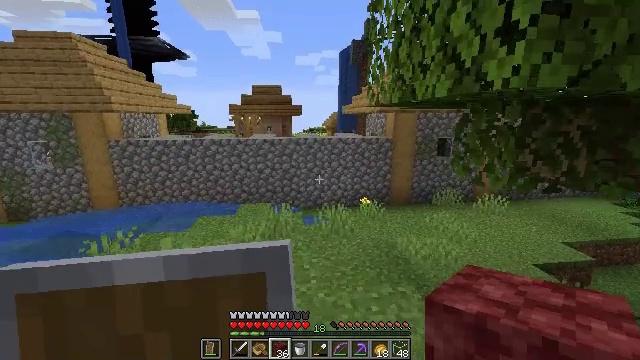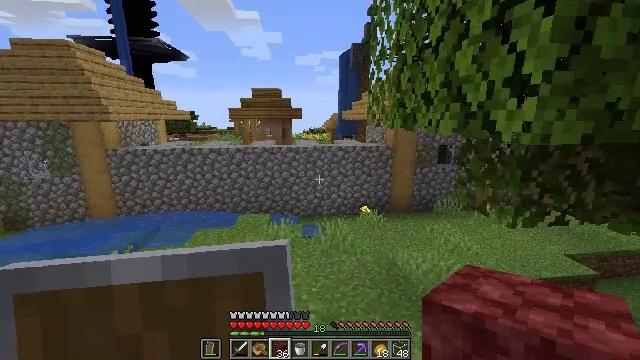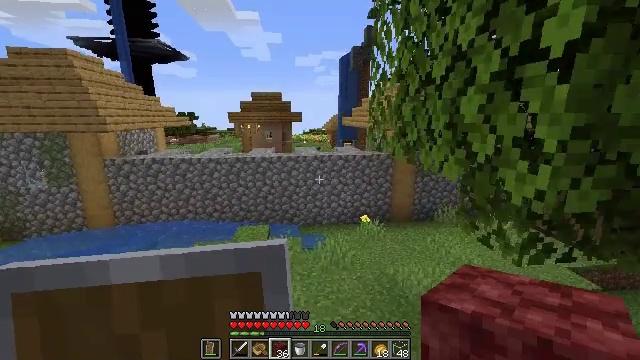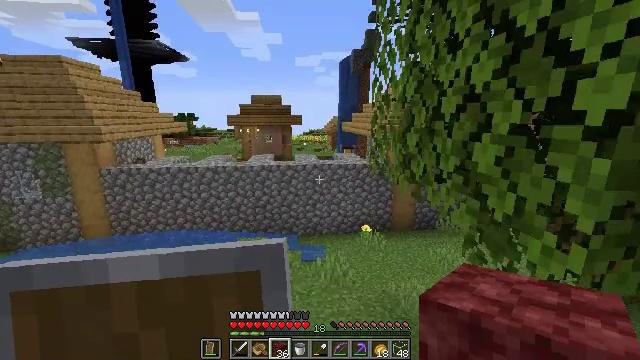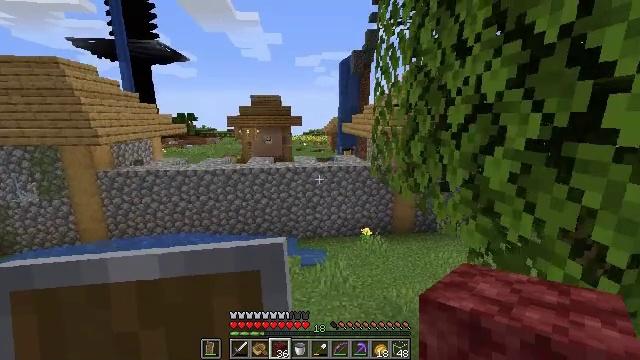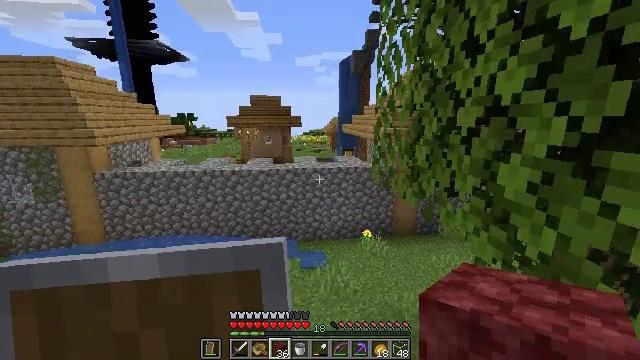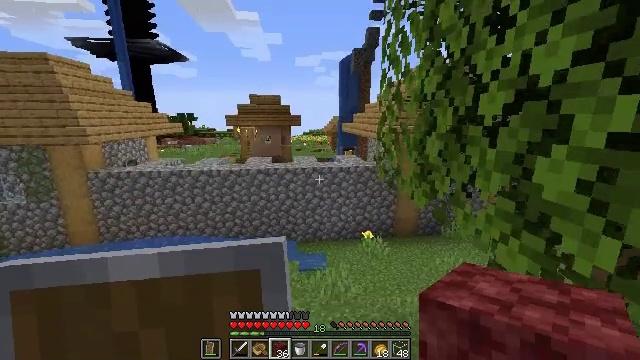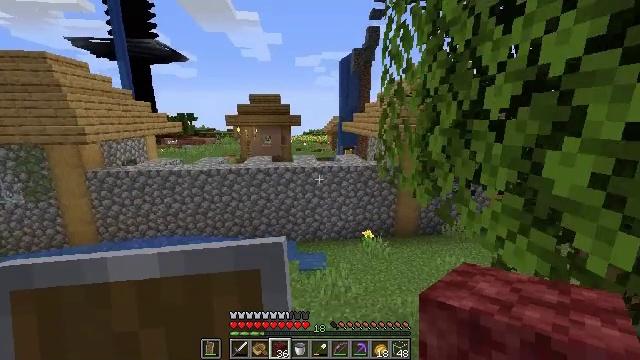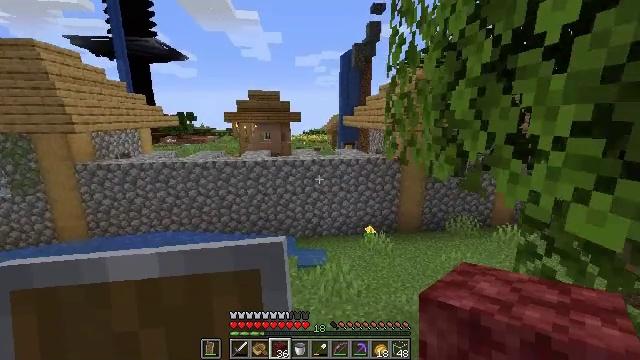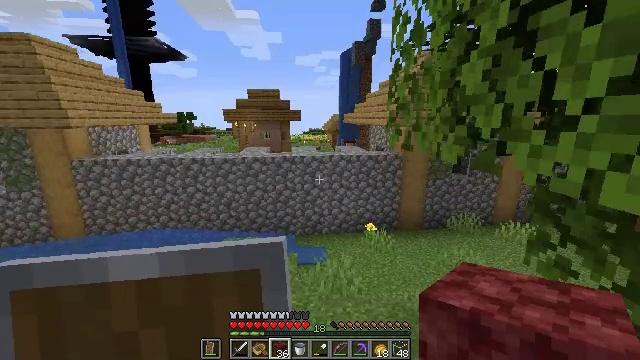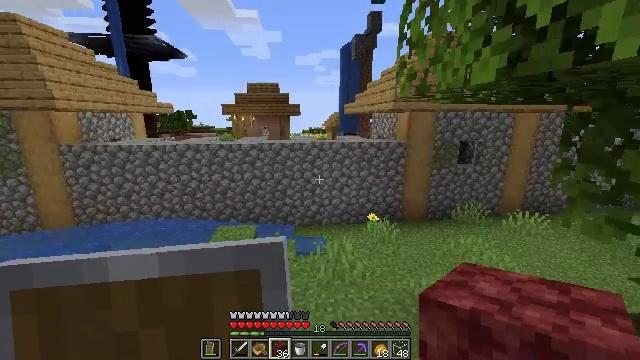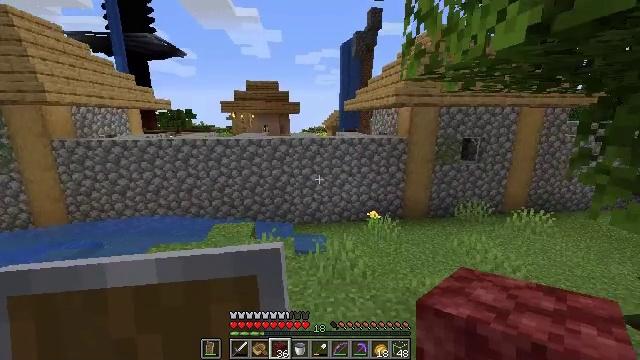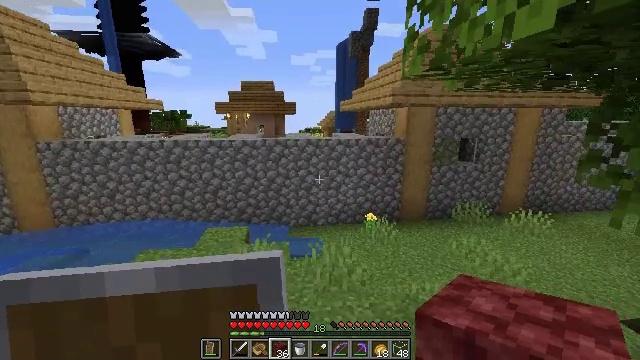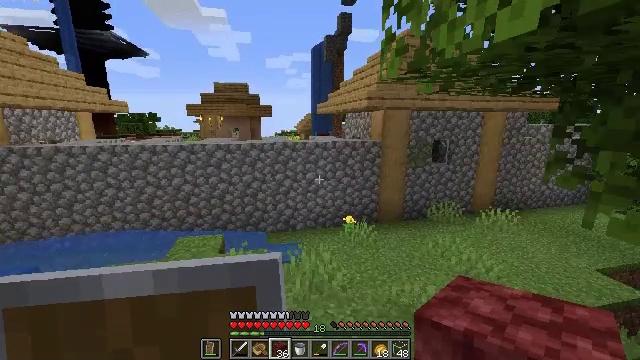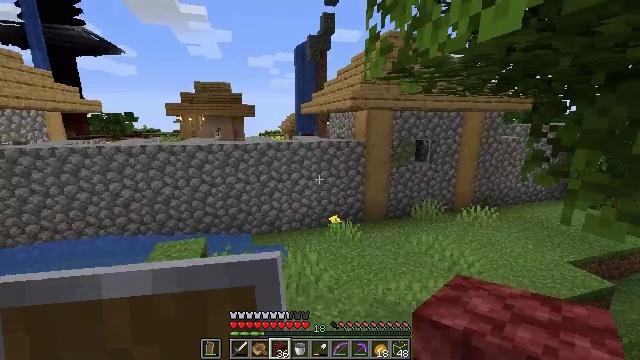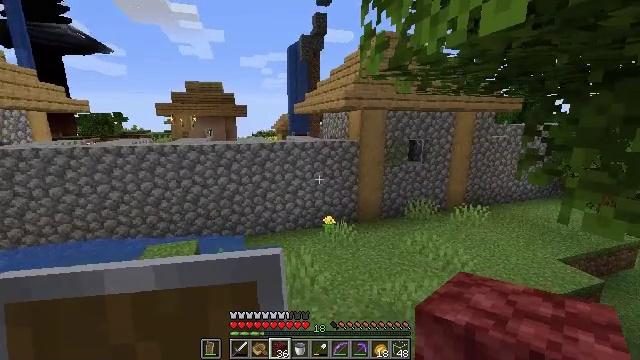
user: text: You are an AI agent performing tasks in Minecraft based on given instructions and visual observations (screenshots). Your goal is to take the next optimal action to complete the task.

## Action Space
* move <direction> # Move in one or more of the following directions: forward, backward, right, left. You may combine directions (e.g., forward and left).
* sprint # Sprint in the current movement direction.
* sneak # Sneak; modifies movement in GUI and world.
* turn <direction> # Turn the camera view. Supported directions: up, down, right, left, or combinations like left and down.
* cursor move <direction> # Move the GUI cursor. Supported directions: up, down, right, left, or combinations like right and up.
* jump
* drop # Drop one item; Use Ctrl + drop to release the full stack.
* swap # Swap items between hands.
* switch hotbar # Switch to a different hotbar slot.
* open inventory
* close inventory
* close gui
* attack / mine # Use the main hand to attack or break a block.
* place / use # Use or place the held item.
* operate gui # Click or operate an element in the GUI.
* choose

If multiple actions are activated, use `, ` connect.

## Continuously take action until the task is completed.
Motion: motion action
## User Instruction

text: Gather the bell for your inventory.
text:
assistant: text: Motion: move forward, jump
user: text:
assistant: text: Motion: move forward, jump
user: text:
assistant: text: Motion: move forward, jump
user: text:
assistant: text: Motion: move forward
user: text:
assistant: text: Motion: move forward
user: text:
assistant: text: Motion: move forward
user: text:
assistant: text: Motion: move forward
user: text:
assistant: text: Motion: move forward
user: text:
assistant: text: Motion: move forward
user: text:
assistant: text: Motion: move forward
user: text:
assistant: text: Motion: move forward
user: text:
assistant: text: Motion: no_op
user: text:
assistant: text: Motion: turn right
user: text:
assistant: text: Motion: turn right
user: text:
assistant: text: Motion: turn right
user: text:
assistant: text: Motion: turn right
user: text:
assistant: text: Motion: turn right
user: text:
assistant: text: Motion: turn right
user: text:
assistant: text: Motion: turn right
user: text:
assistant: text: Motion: turn right
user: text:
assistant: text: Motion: turn right
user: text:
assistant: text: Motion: no_op
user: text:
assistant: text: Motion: no_op
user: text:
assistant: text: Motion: no_op
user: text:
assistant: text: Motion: no_op
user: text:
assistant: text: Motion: no_op
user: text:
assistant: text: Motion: no_op
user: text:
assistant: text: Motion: turn left
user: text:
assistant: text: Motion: turn left and down
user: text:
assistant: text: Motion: turn left